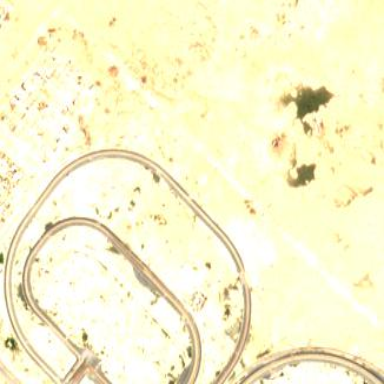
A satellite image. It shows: Track dedicated to camel racing in leisure land area.